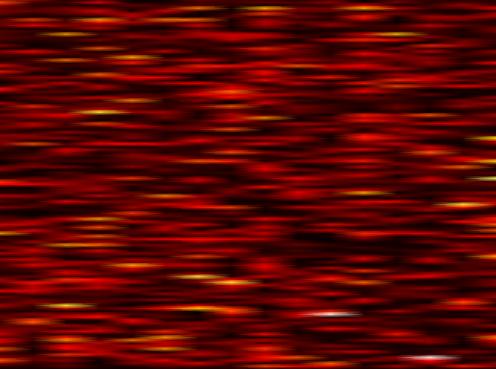
Label: UFMC